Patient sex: M
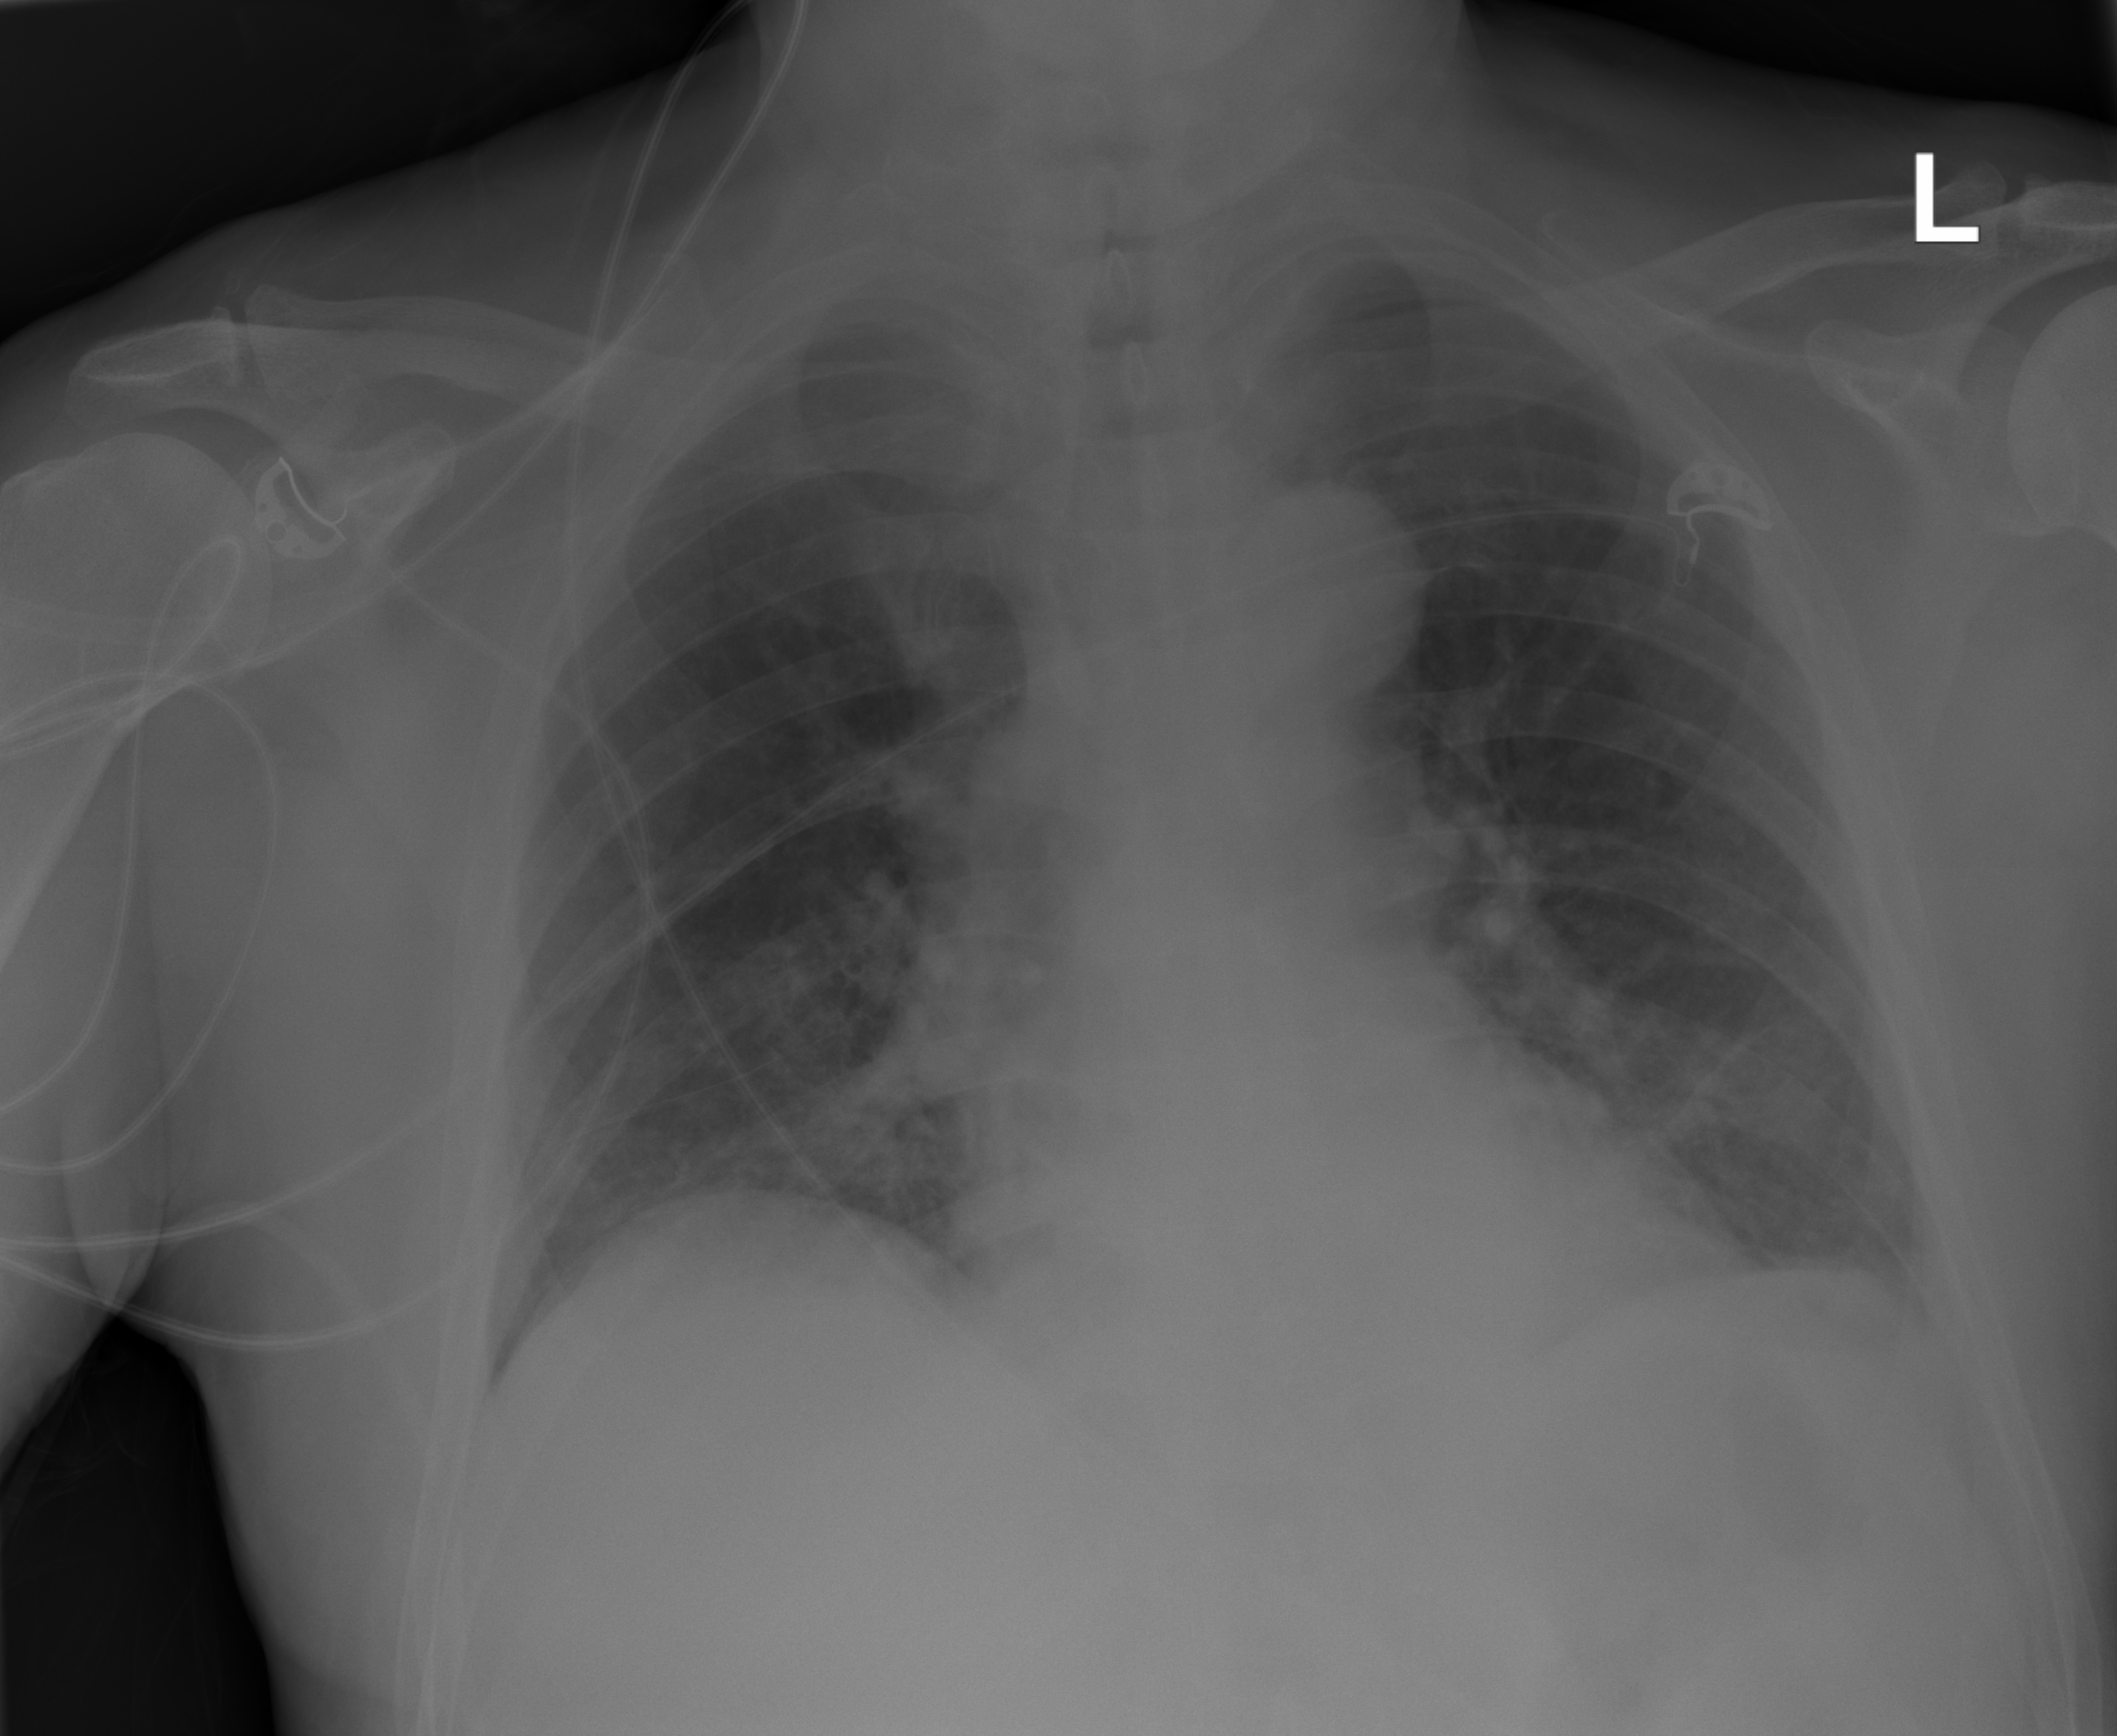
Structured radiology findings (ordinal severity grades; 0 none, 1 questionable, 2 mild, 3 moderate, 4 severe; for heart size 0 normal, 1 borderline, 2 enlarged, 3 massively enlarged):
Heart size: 1
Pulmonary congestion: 2
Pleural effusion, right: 0
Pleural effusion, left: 1
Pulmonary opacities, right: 2
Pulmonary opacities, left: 1
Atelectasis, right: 1
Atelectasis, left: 2